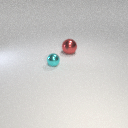
large red metal sphere behind small cyan metal sphere